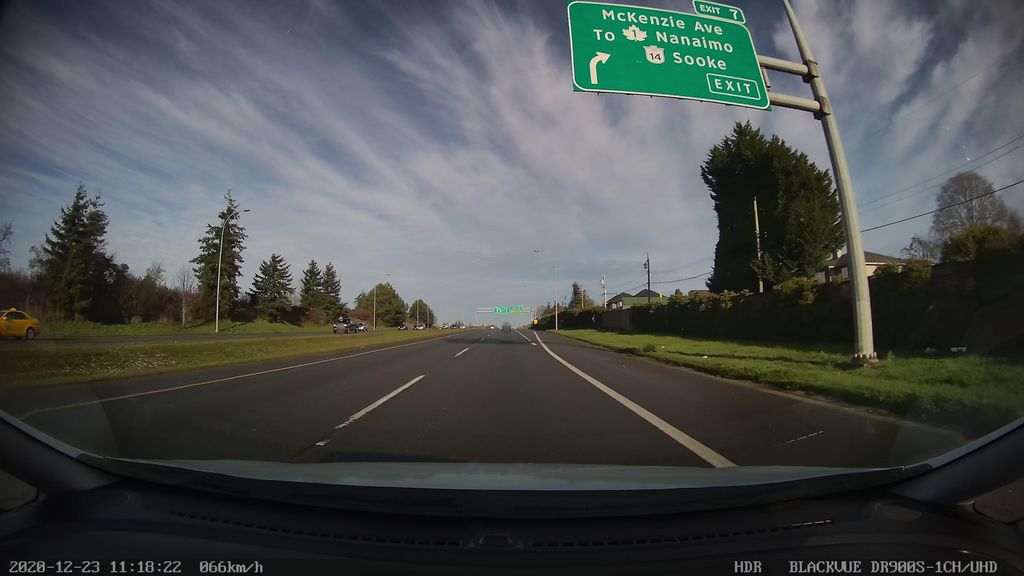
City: victoria